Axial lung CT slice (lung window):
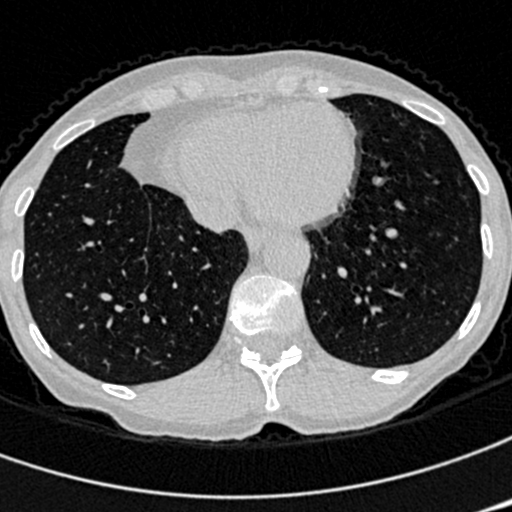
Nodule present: no